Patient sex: F
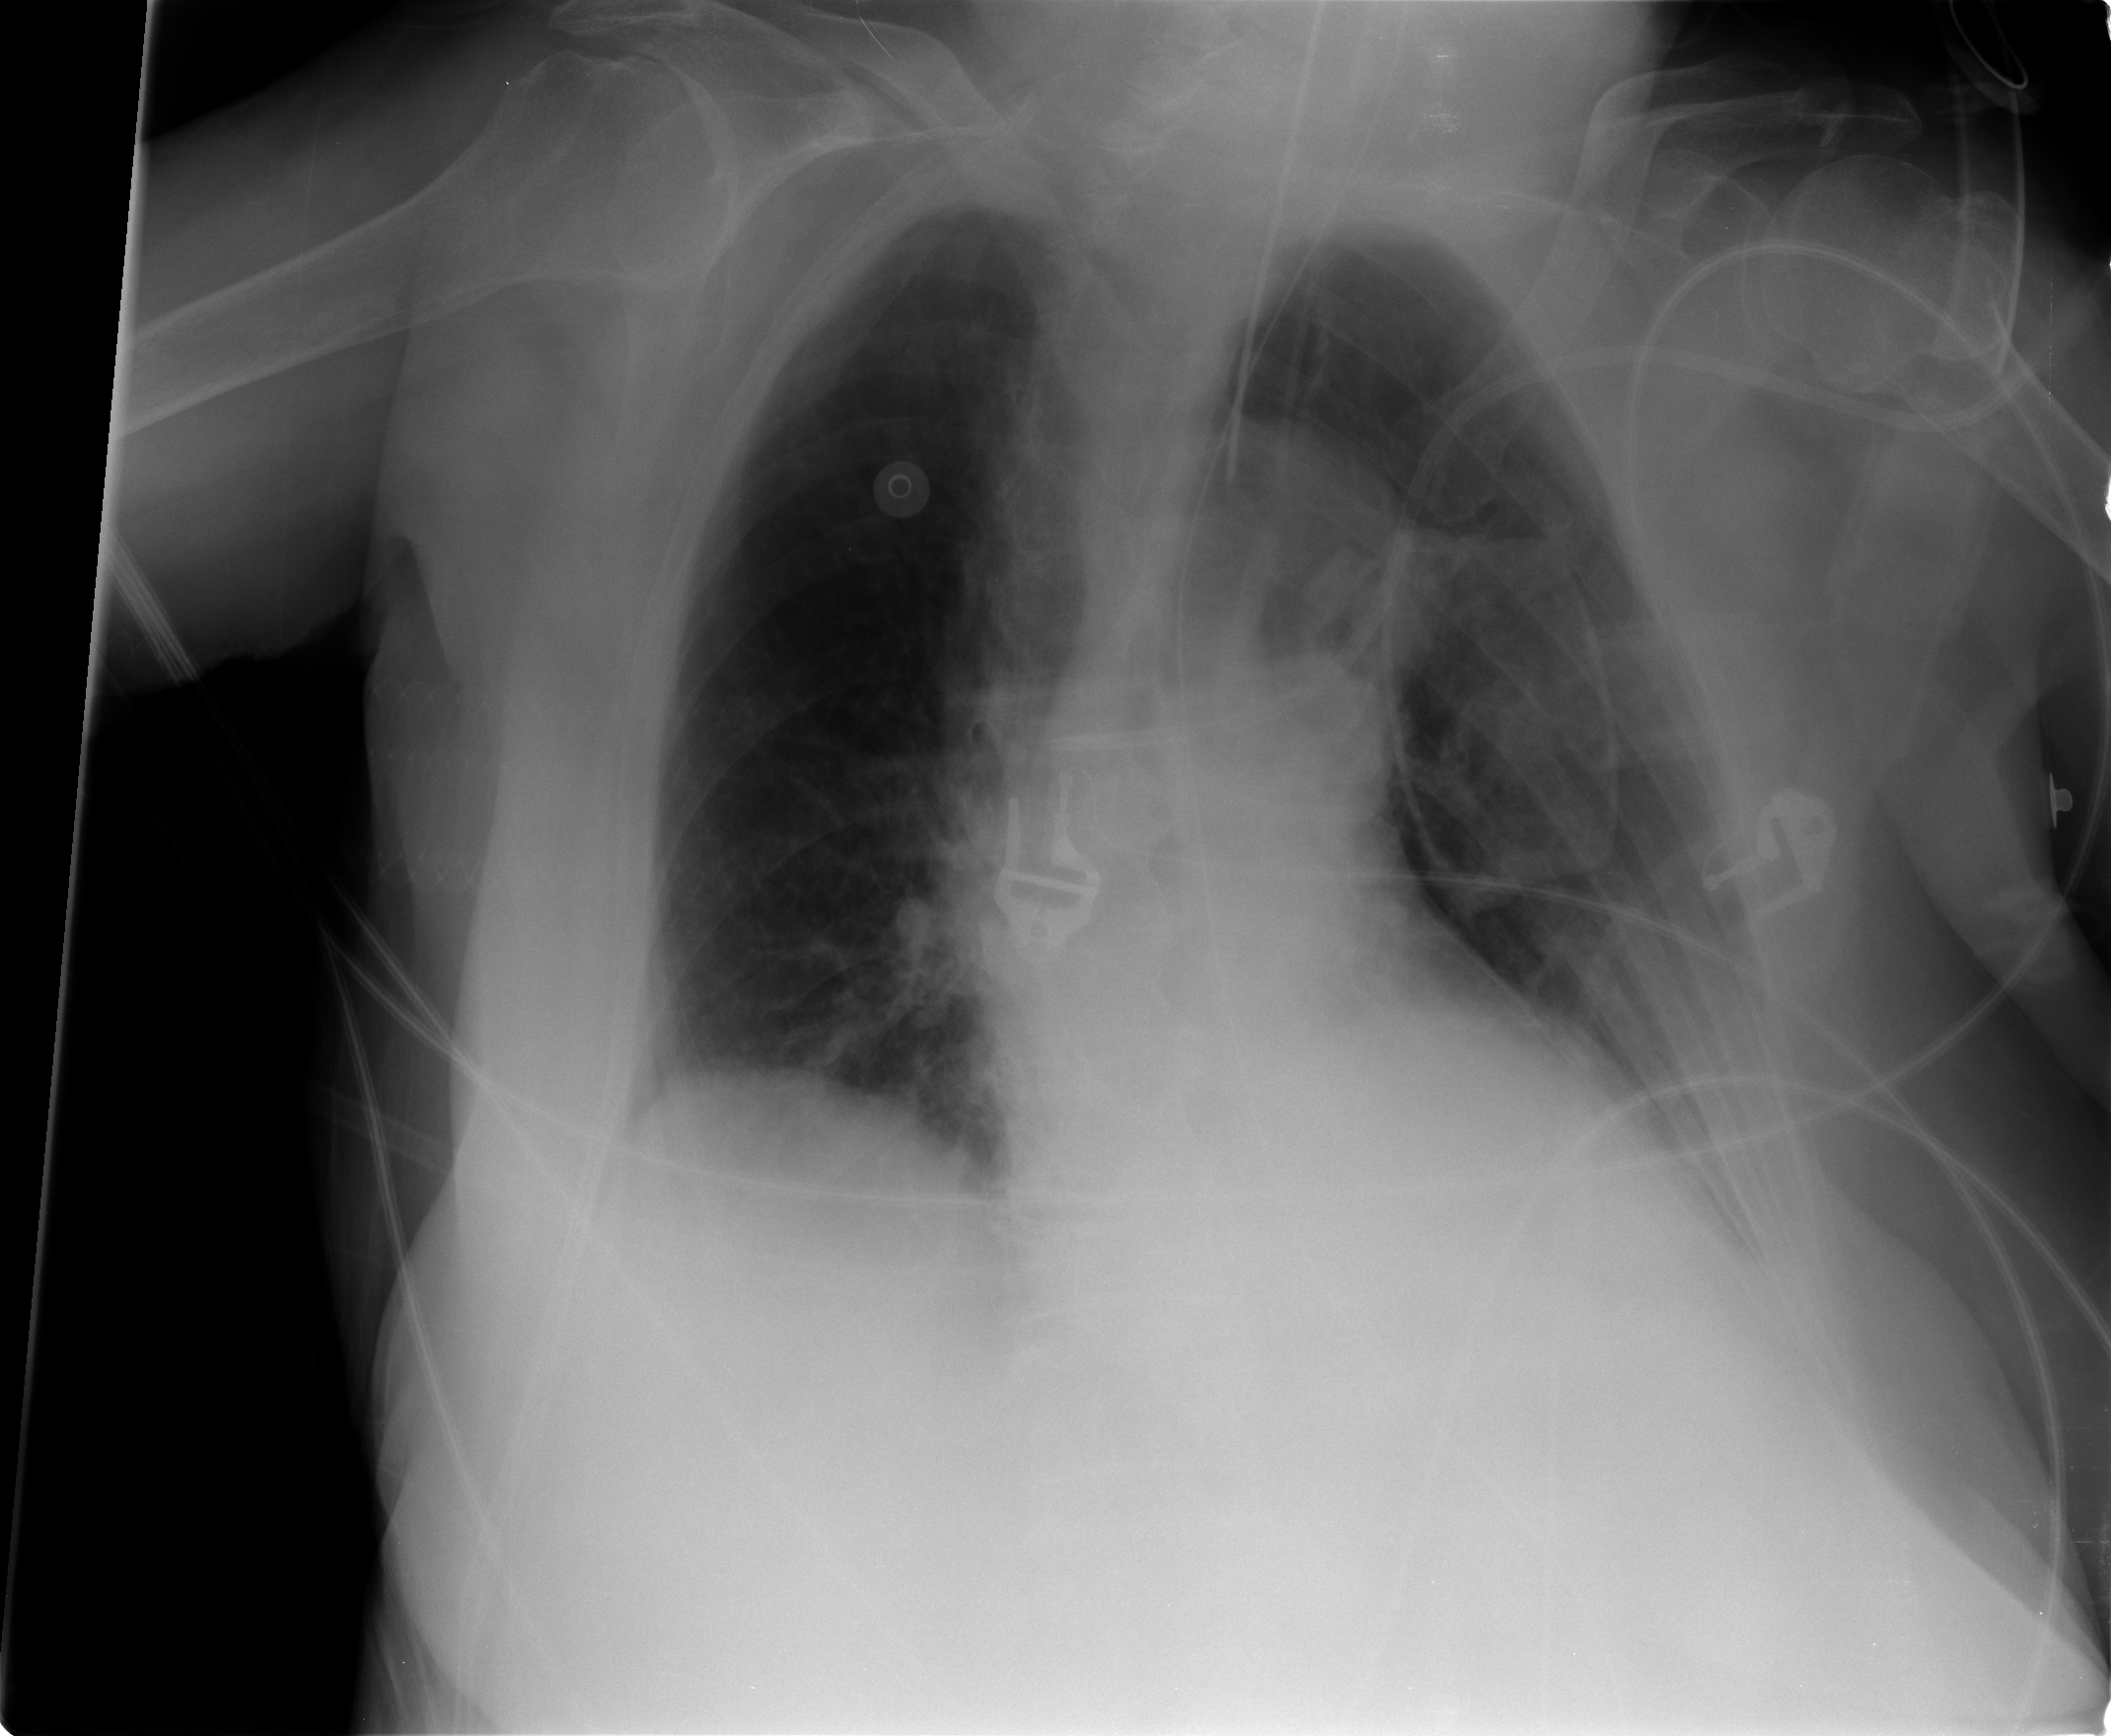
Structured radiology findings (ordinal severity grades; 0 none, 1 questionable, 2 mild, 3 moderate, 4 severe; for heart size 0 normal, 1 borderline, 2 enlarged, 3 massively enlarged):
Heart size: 0
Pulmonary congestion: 1
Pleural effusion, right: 0
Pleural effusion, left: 1
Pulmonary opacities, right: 0
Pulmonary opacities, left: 0
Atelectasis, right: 0
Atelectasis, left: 2